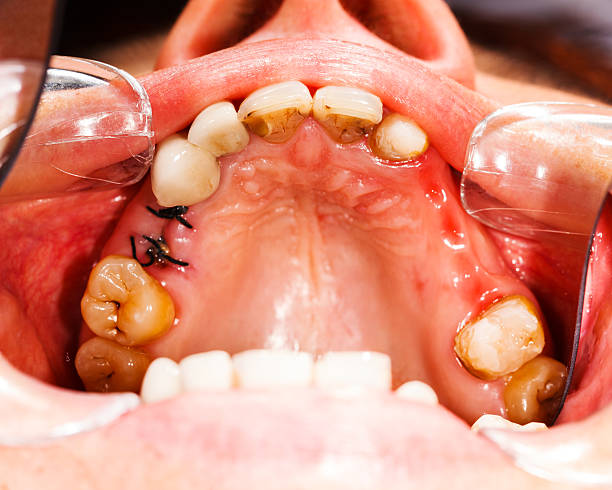
Condition: Gingivitis